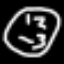
Label: clock